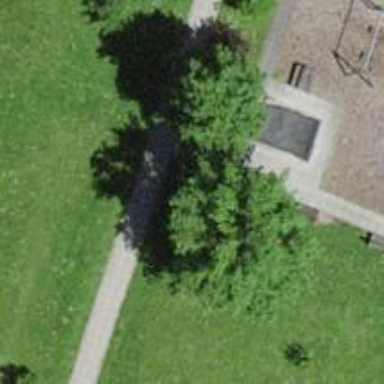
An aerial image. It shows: Path made of paving stones.